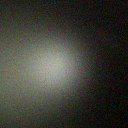
Screen state: off